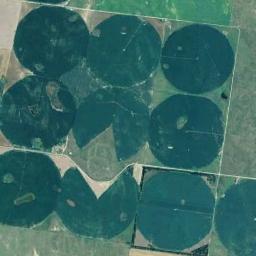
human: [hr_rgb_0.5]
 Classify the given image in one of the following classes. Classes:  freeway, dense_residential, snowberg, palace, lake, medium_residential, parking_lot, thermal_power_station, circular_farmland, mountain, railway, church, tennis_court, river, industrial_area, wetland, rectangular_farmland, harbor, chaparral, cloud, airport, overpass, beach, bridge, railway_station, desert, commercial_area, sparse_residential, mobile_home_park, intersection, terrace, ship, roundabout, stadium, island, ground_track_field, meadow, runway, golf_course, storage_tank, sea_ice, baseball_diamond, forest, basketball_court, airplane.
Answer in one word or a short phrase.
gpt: circular_farmland